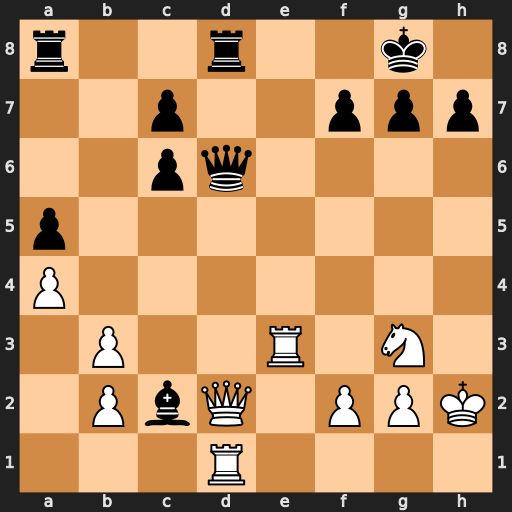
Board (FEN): r2r2k1/2p2ppp/2pq4/p7/P7/1P2R1N1/1PbQ1PPK/3R4
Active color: w
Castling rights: -
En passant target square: -
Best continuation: Qxc2 Qxd1 Re8+ Rxe8 Qxd1